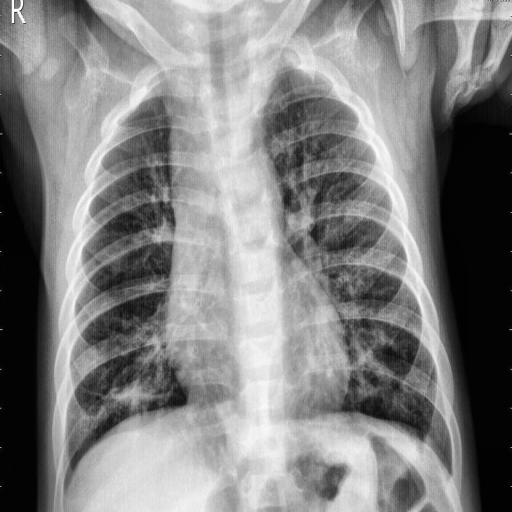
Finding: PNEUMONIA